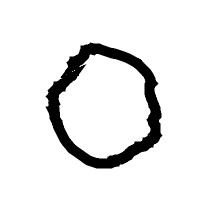
Shape: circle